Question: I have an html div with id 'information'. Ideally, the border would extend to the bottom of the image in the div.
'''
<div id="information">
<img src="newtroot-256.png" id="newtroot256" style="float:left;"/>
<span style="position:relative;left:10px;">
Hi! My name is Nicki.
</span>
</div>
'''
for html and
'''
div#information {
color:burlywood;
margin-left:2em;
margin-right:2em;
border:2px solid lime;
border-radius:25px;
background-color:rgba(85,107,47,0.75);
padding:10px;
background-opacity:0.5;
}
'''
for the css are the relevant parts. The output is

but I want to border to include the image. How would I do this is css/html. I do not wish to incude javascript, but if it's the only soulution, I'll take it.
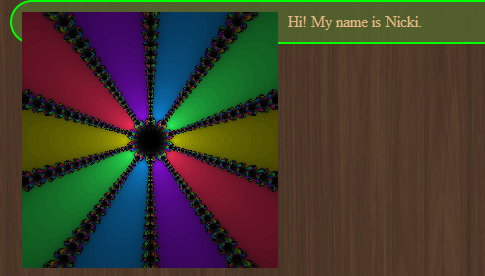
Answer: Because the image is floated, it is removed from normal flow. To make the parent expand, the float must be <URL>.
'''
#information:after {
content: '';
display: table;
clear: both;
}
'''